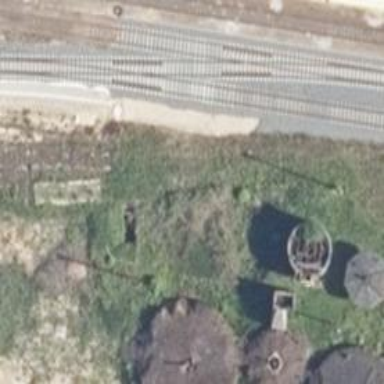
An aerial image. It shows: Unused railway yard.